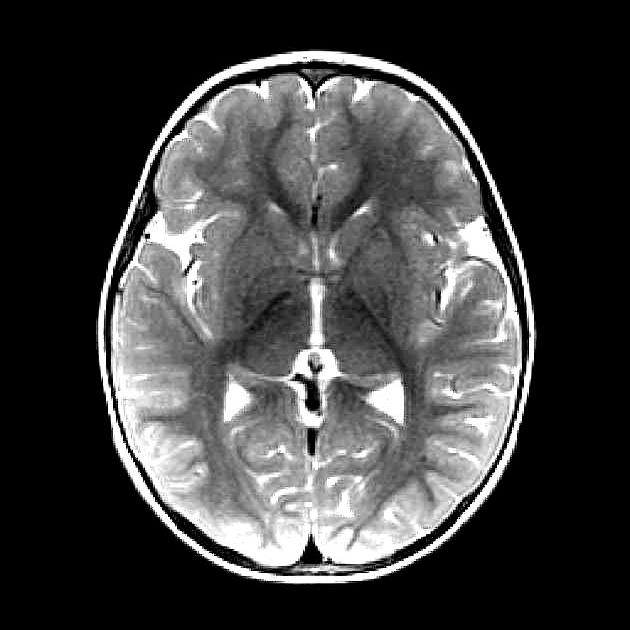
Label: notumor